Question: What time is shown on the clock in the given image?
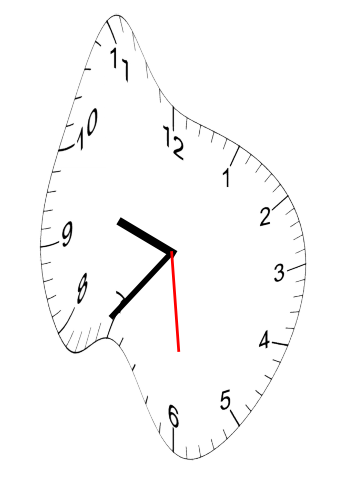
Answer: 09:36:29